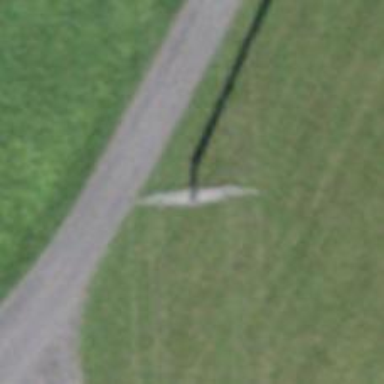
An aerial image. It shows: Power line is depicted.